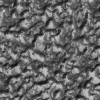
Atmospheric dust classification: not_dusty